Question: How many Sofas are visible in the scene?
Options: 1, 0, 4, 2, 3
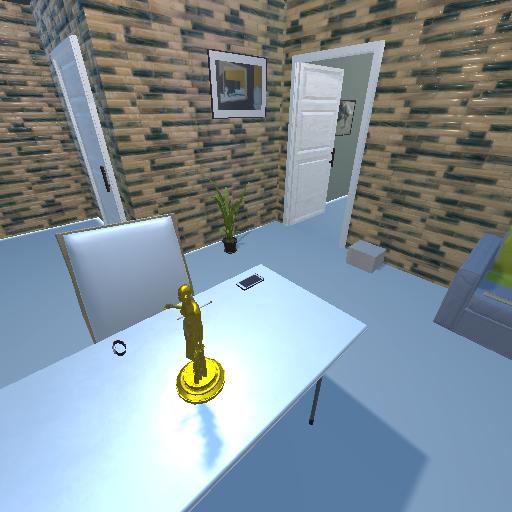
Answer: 1